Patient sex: F
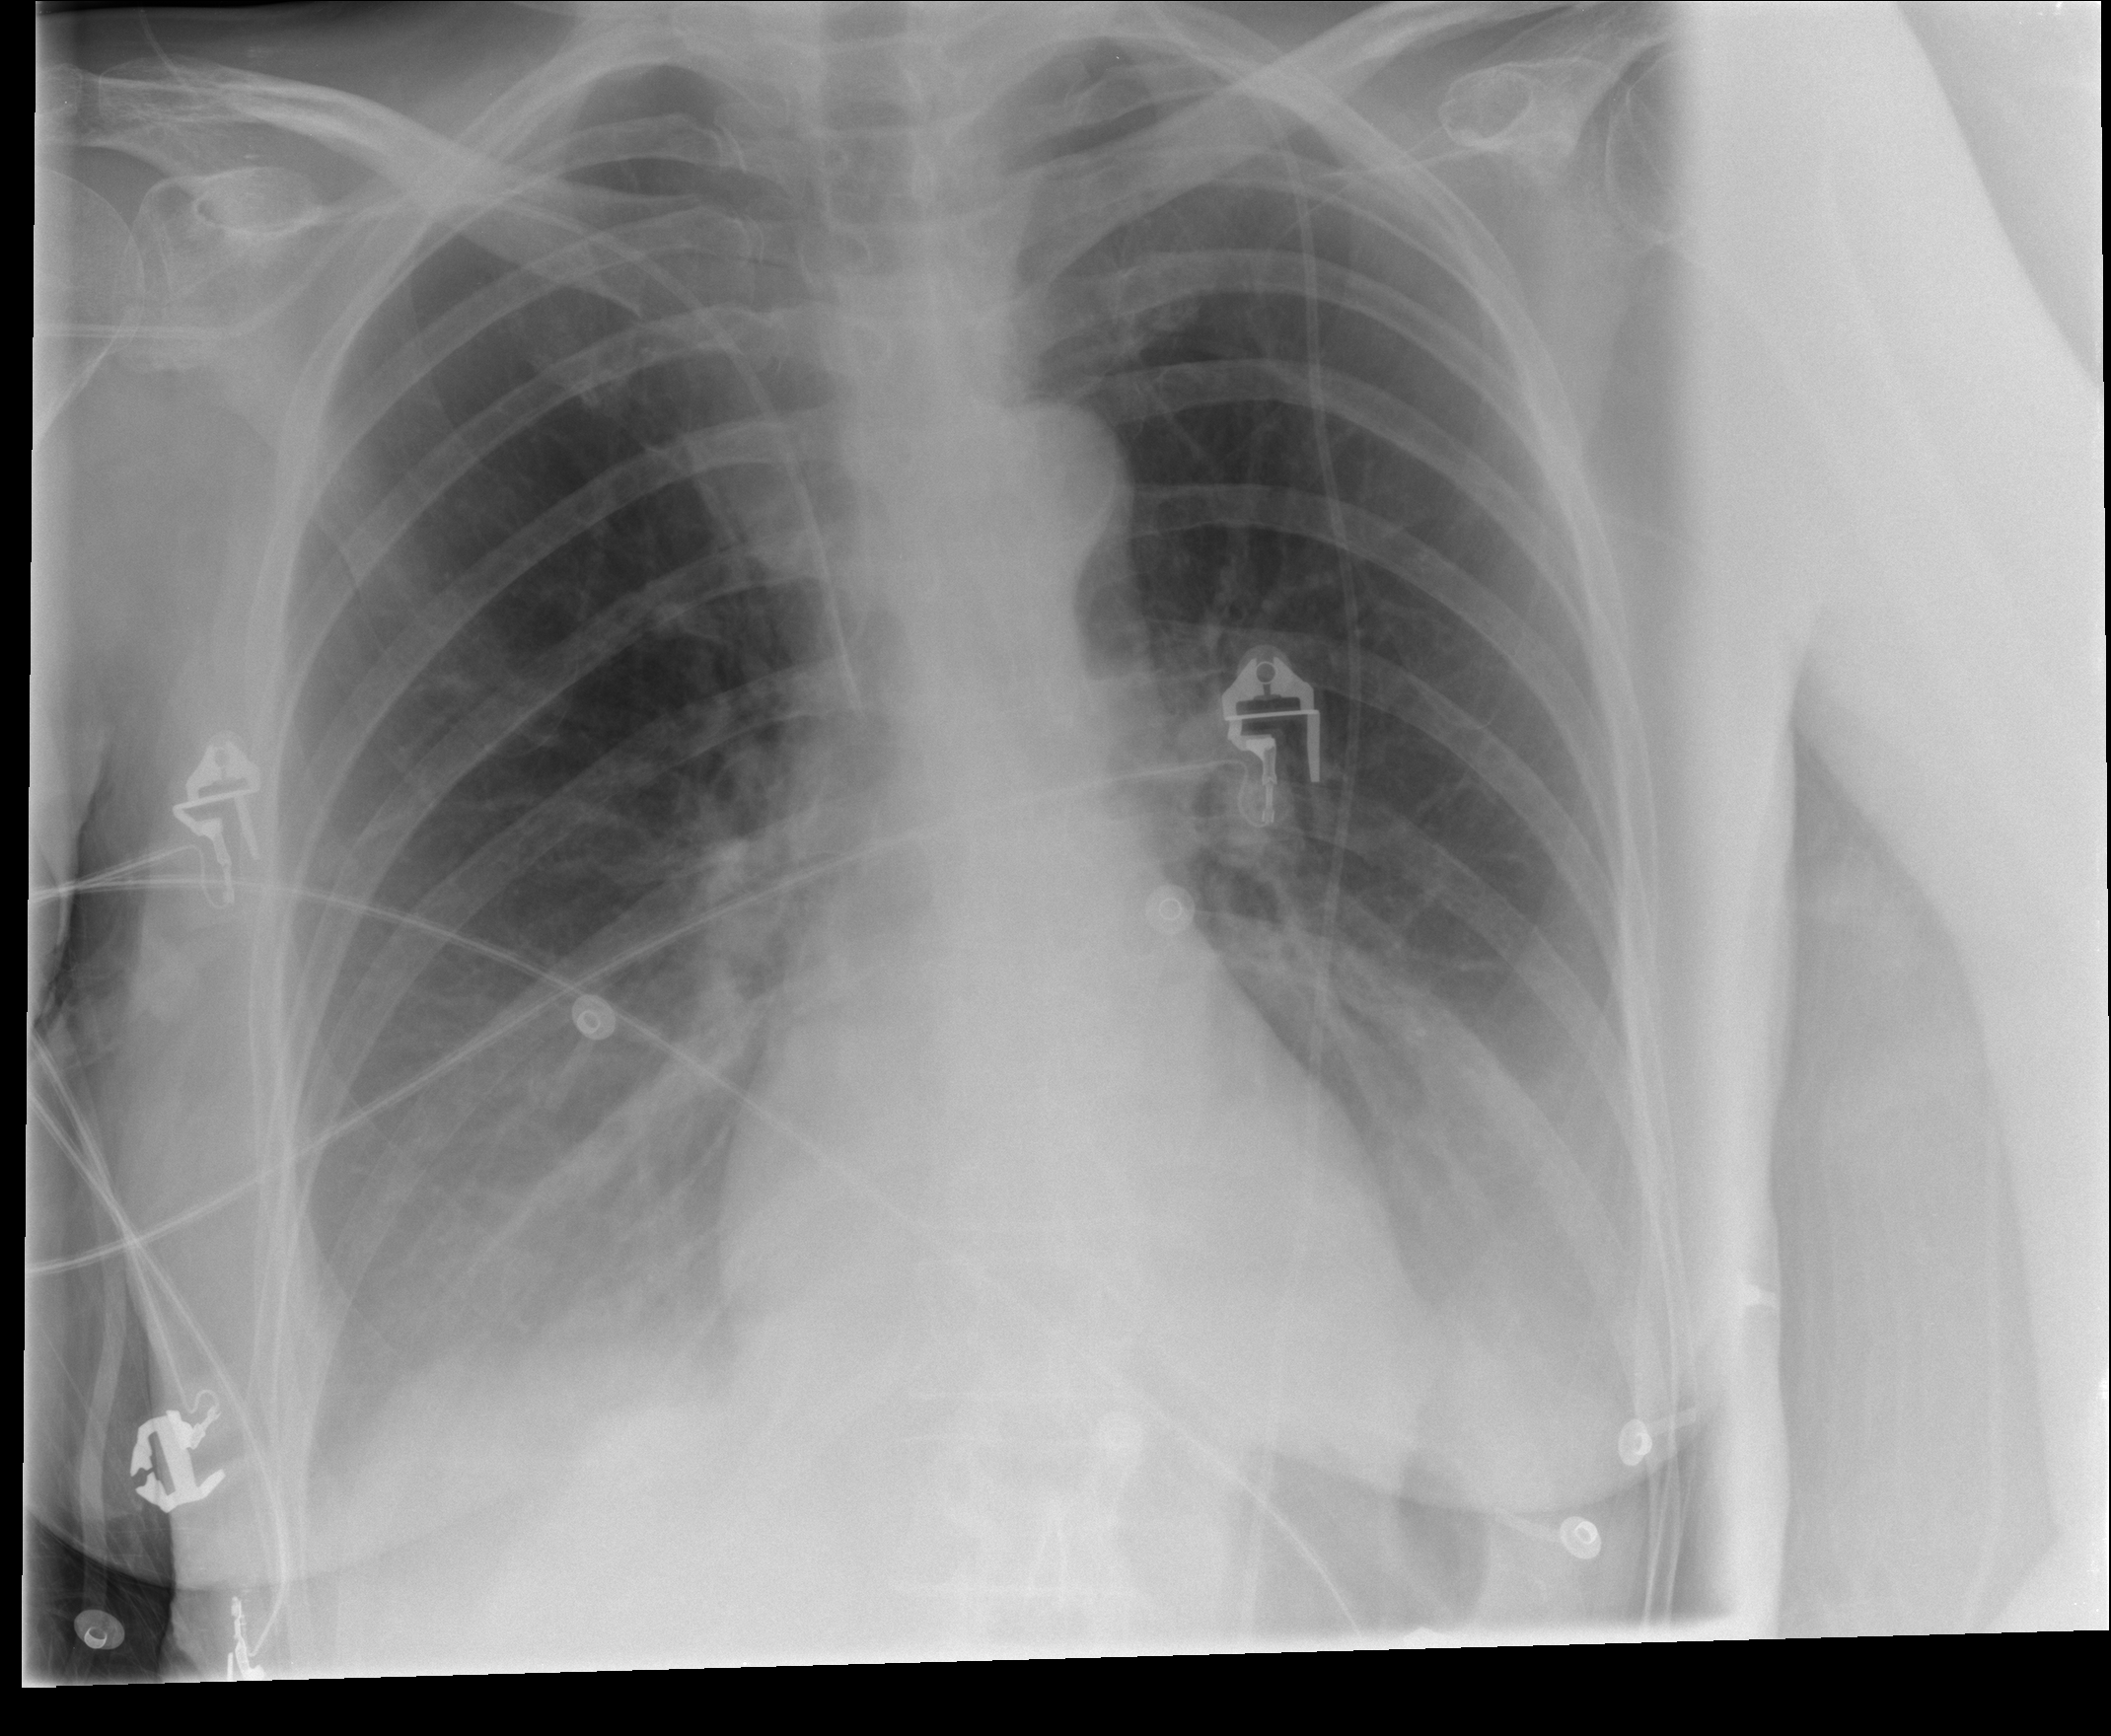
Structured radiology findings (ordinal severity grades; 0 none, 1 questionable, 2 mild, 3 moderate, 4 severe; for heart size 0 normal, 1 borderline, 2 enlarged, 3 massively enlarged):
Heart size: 0
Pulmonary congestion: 0
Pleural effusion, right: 2
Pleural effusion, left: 2
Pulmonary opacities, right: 0
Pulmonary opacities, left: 0
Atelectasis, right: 2
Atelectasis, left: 2